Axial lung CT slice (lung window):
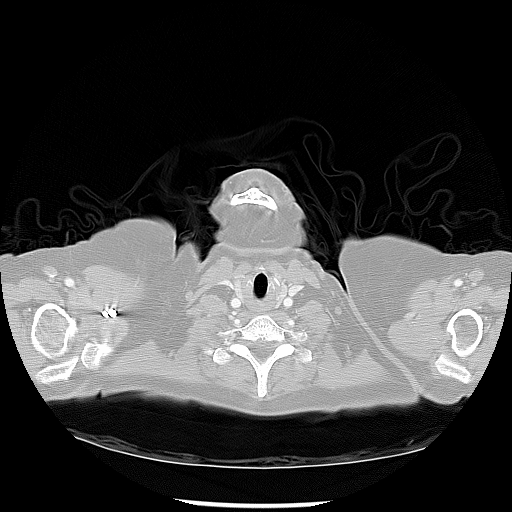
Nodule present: no